Interaction volume radius: 10 \u00c5
Interaction volume height: 15 \u00c5
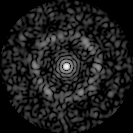
Disorder parameter: 0.81